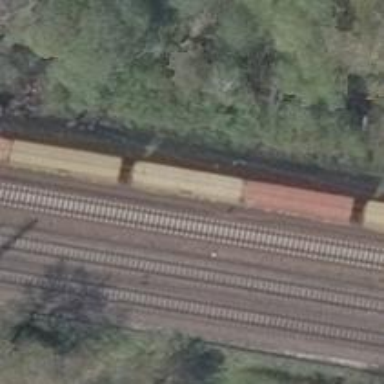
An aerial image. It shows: Railway with electrified contact lines running on embankment.